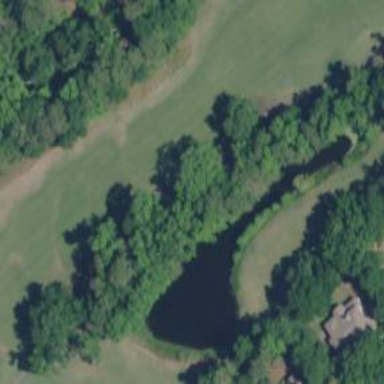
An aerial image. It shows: Grassy area designated as golf fairway.